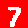
Digit: 7